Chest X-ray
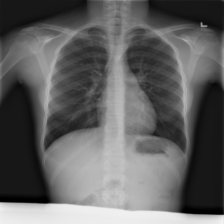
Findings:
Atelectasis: negative
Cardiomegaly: negative
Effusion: negative
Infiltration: negative
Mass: negative
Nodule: negative
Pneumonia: negative
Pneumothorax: negative
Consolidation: negative
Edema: negative
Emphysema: negative
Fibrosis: negative
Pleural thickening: negative
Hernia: negative